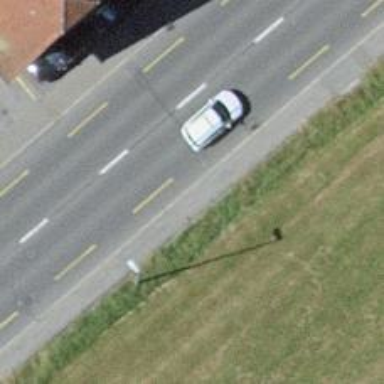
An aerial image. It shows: Kerb serving as barrier.